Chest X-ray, PA view. Patient: 66 years old, sex F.
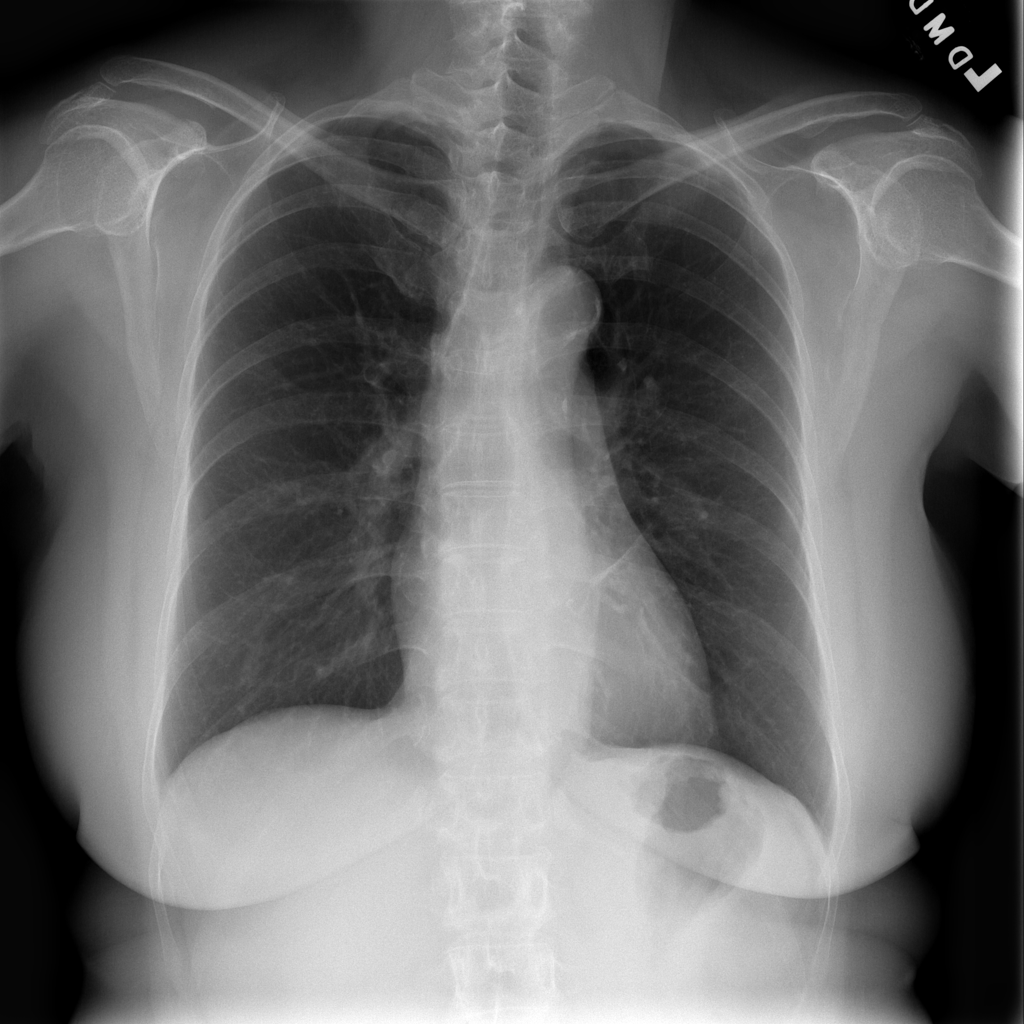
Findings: Atelectasis